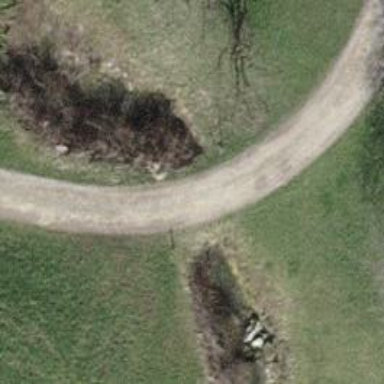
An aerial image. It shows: Track road on bridge.